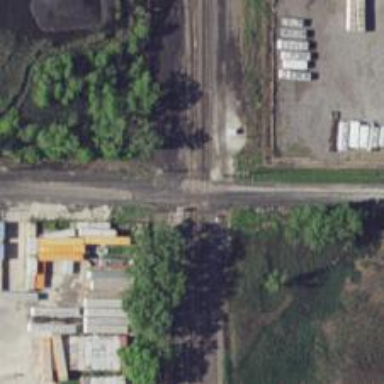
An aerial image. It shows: Railway level crossing.